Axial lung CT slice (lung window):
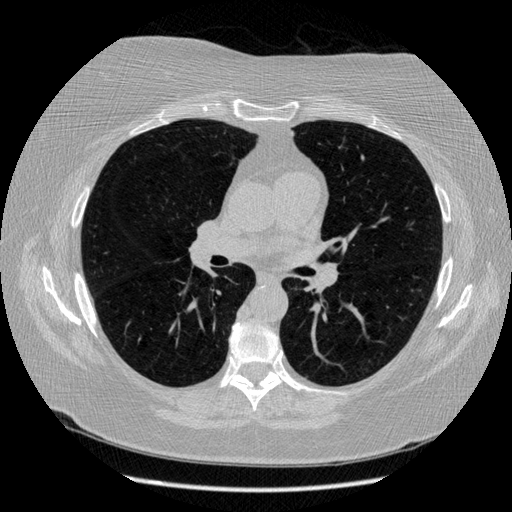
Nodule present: no